九年级 · 组合几何学
(8 分) 如图, 在菱形 $A B C D$ 中, 对角线 $A C, B D$ 相交于点 $O, B E \perp A B$, 垂足为 $B$, 交 $A C$ 于点 $E$.

(1)求证: $\frac{B E}{A B}=\frac{O E}{O B}$.

(2)若 $A E=13, A B=12$, 求 $E C$ 的长.

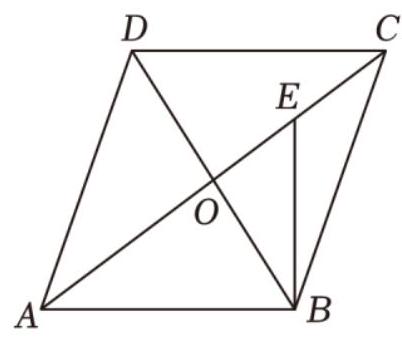
答案:  (1)证明见解析

(2) $\frac{119}{13}$

解析: (1) 由菱形的性质证得 $\angle B O E=\angle A O B=90^{\circ}$, 再由同角的余角相等证得

$\angle B A O=\angle E B O$, 利用有两个角分别相等的三角形相似判定 $\triangle B E O \sim \triangle A B O$, 由相似三角形的性质可得比例式, 结合菱形的边长相等可得结论;

（2）利用有两个角分别相等的三角形相似判定 $\triangle A B E \sim \triangle B O E$, 从而可得比例式, 利用勾股定理求得 $E B$ 的长, 再由比例式可得 $E O$ 的值, 进而得出 $A O$ 的值, 然后由关系式

$A C-O E=\frac{1}{2} A O-E O$ 求得答案即可.

【详解】(1) 证明: $\because$ 四边形 $A B C D$ 是菱形,

$\therefore A C \perp B D$,

$\therefore \angle B O E=\angle A O B=90^{\circ}$,

$\therefore \angle B A O+\angle A B O=90^{\circ}$,

$\because E B \perp A B$,

$\therefore \angle A B E=90^{\circ}$,

$\therefore \angle E B O+\angle A B O=90^{\circ}$,

$\therefore \angle B A O=\angle E B O$,

又 $\because \angle B O E=\angle A O B$,

$\therefore \triangle B E O \sim \triangle A B O$,

$\therefore \frac{B E}{A B}=\frac{O E}{O B}$;

(2) 解: $\because \angle A B E=\angle B O E=90^{\circ}, \angle A E B=\angle B E O$,

$\therefore \triangle A B E \sim \triangle B O E$,

$\therefore \frac{E O}{E B}=\frac{E B}{E A}$,

$\because A E=13, A B=12$,

$\therefore$ 由勾股定理得: $E B=\sqrt{A E^{2}-A B^{2}}=\sqrt{13^{2}-12^{2}}=5$,

$\therefore \frac{E O}{5}=\frac{5}{13}$,

$\therefore E O=\frac{25}{13}$,

$\therefore A O=A E-E O=13-\frac{25}{13}=\frac{144}{13}$,

$\therefore E C=\frac{1}{2} A C-O E=A O-E O=\frac{144}{13}-\frac{25}{13}=\frac{119}{13}$.

【点睛】本题考查了菱形的性质、相似三角形的判定与性质及勾股定理等知识点, 数形结合并熟练掌握相关性质及定理是解题的关键.